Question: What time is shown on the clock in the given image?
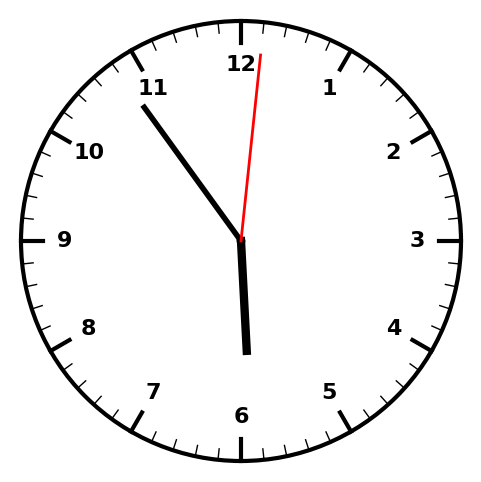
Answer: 05:54:01